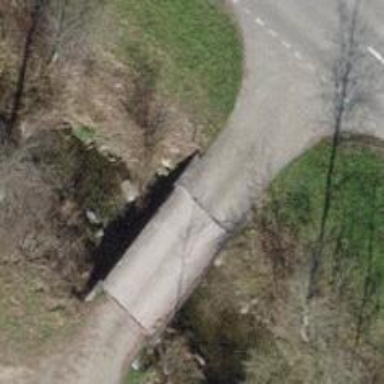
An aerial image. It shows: Track road with grade1 bridge.